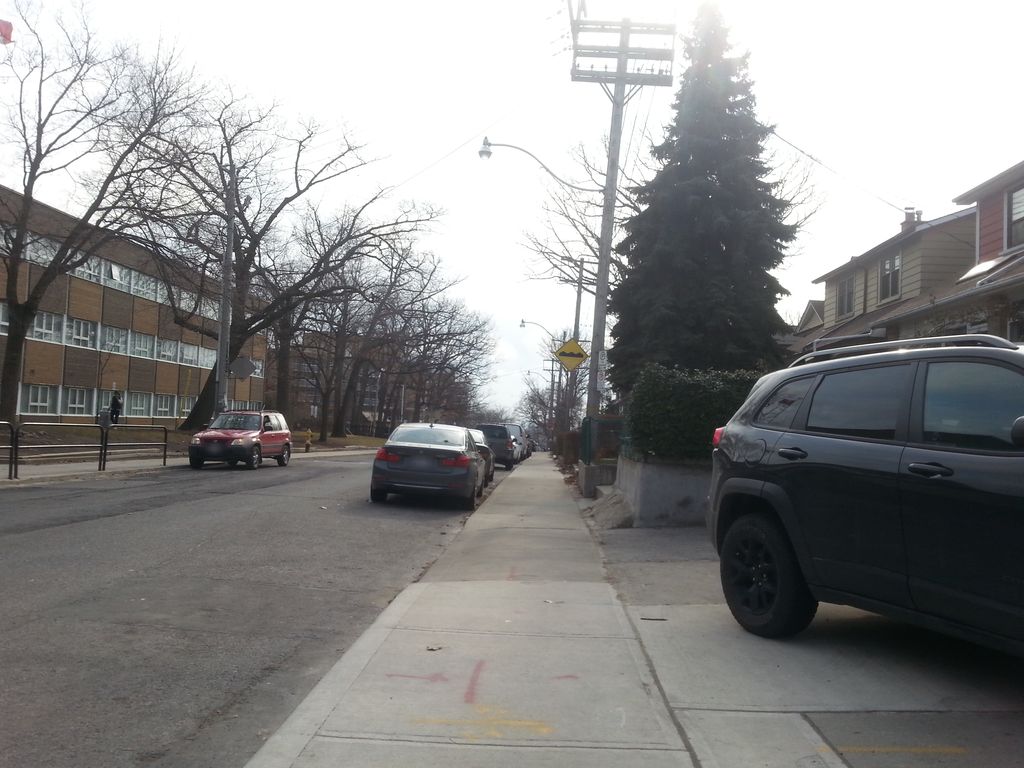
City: toronto